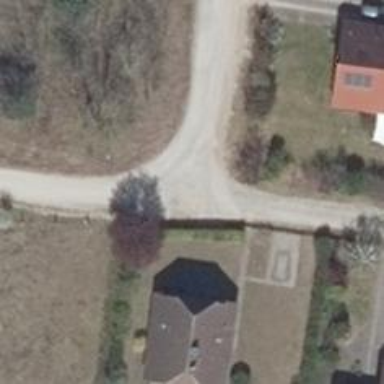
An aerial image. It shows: Gravel residential road.